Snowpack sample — Buffalo Mountain, Silverthorne, Colorado, USA (1/25/25, 10:11 AM MST)
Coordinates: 39.6222, -106.1139
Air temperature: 22 °F
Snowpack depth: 110 cm
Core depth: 10 cm
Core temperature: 46.4 °F
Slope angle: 12°, slope face: 102°
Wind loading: high
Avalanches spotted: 0
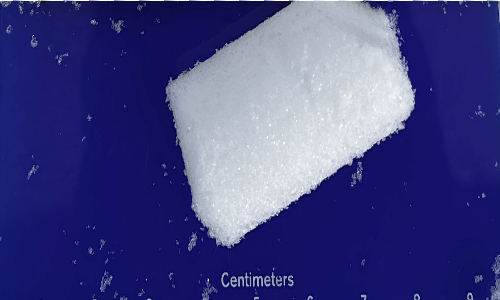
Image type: core
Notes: No avalanches nearby, collected on the outskirts of a fire break 15 meters from the treeline, on way to Buffalo and Red Mountain